Interaction volume radius: 5 \u00c5
Interaction volume height: 10 \u00c5
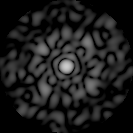
Disorder parameter: 0.8167